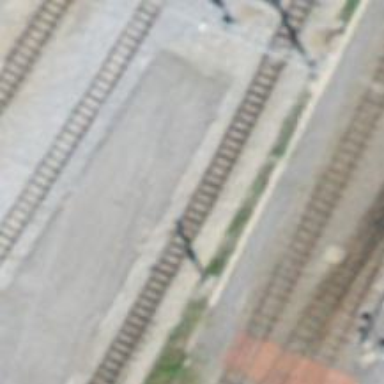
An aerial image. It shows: Narrow-gauge railway track with one electrified contact line.